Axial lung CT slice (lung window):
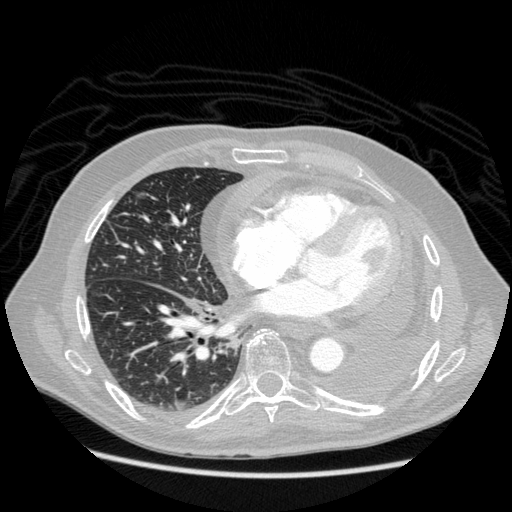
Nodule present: no